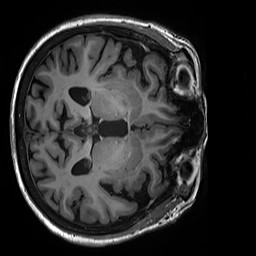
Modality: T1w
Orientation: axial
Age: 66
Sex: female
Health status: healthy
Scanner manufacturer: siemens
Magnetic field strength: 3 T
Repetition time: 2.5 s
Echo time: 0.00299 s